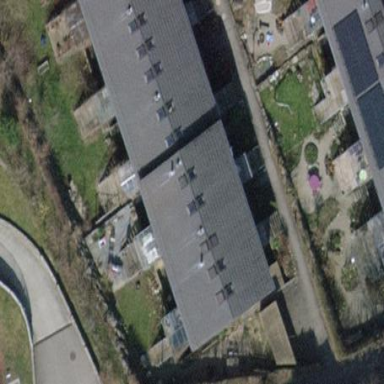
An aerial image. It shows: Terrace building.